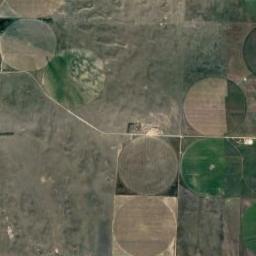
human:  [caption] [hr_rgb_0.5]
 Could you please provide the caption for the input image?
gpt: Several circular farmlands with different colors are on the wasteland and some roads go through the wasteland .

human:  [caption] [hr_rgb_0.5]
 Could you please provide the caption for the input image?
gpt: Six green and tan circular fields .

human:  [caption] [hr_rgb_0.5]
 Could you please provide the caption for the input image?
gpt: There are some bare circle farmland and green circle farmland .

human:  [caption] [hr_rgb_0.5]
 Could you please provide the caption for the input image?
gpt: There are round fields in different areas .

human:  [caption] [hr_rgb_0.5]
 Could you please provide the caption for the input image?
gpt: There are some circular farmlands of the same sizes .